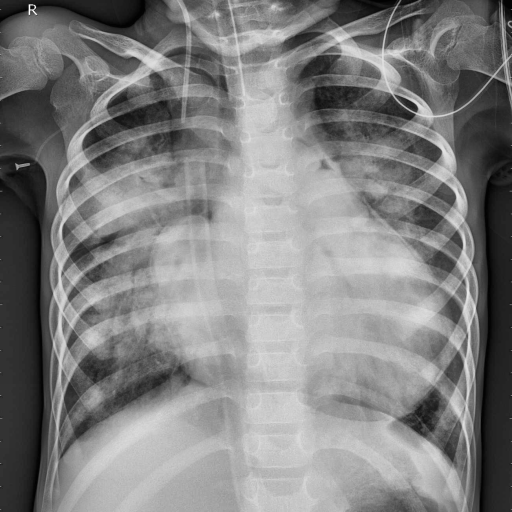
Finding: PNEUMONIA